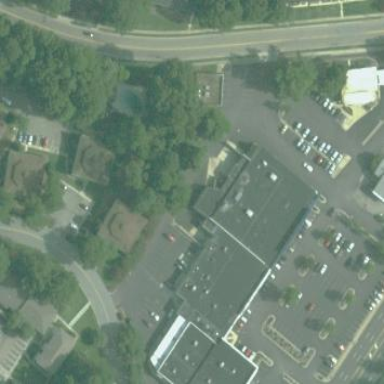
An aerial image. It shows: Commercial building.